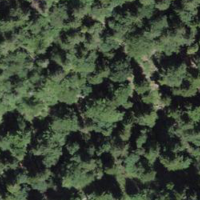
EUNIS habitat code: 43
Species observed at this site:
Dactylorhiza maculata